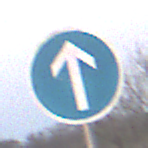
Verkehrszeichen: VorgeschriebeneFahrtrichtungGeradeaus
Umgebung: Outdoor, Nature
Tageszeit: SunriseSunset
Wetter: Clear
Licht: Natural
Jahreszeit: NotSpecified
Kontrast: LowContrast